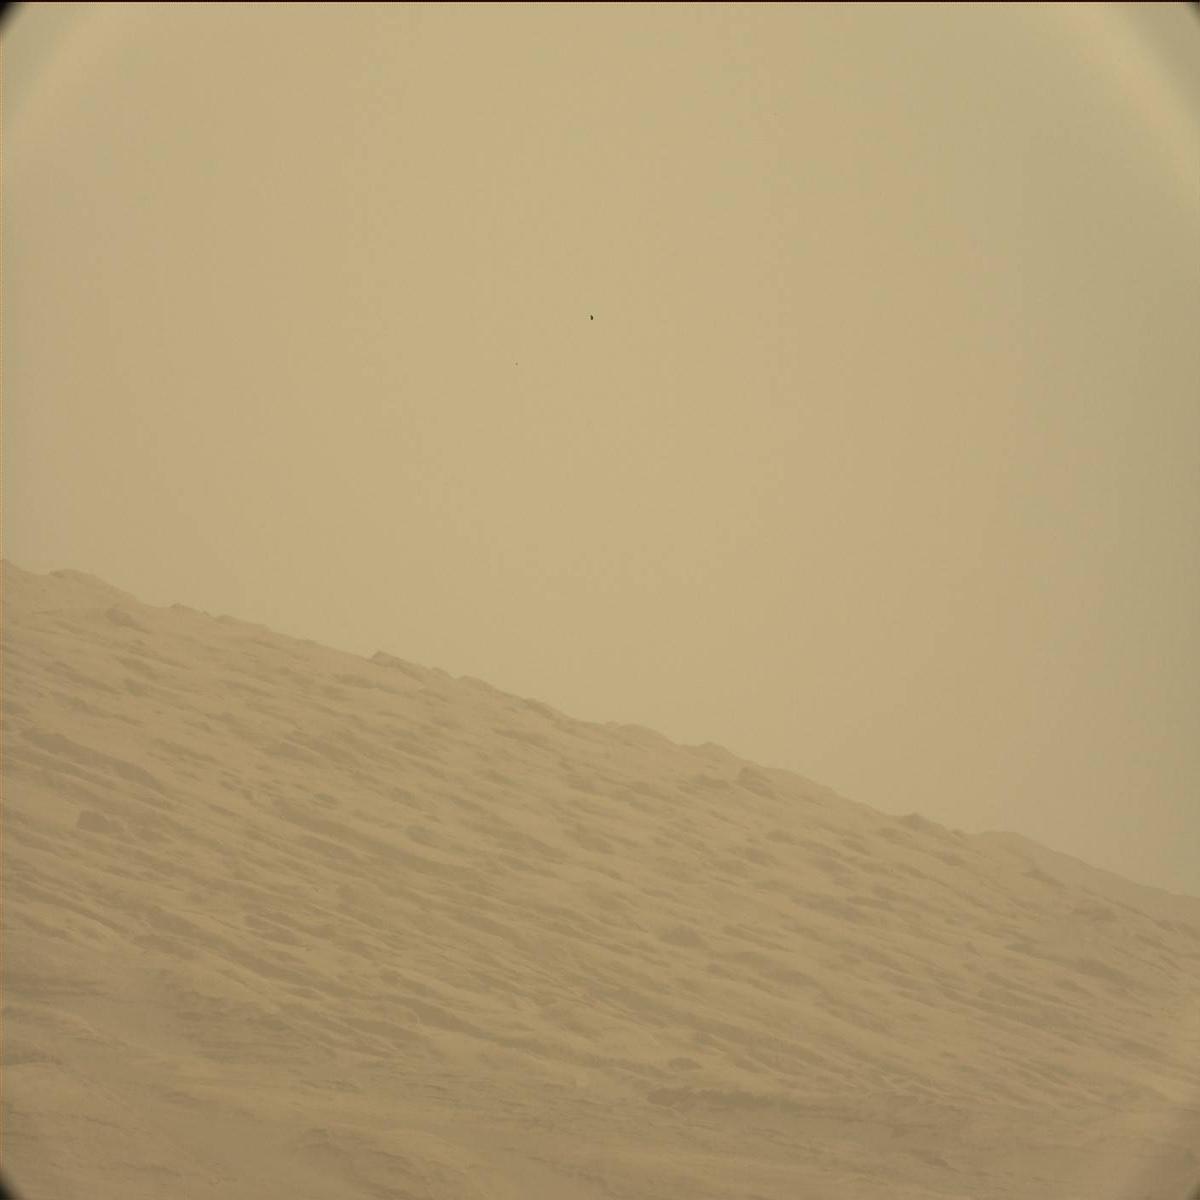
Terrain classes present: Ridge, Sky